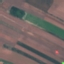
Label: AnnualCrop